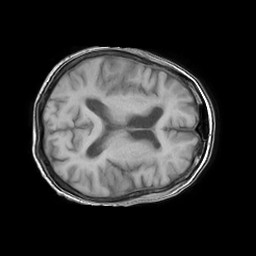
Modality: T1w
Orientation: axial
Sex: female
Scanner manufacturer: philips
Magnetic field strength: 1.5 T
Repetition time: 0.2011 s
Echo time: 0.001786 s